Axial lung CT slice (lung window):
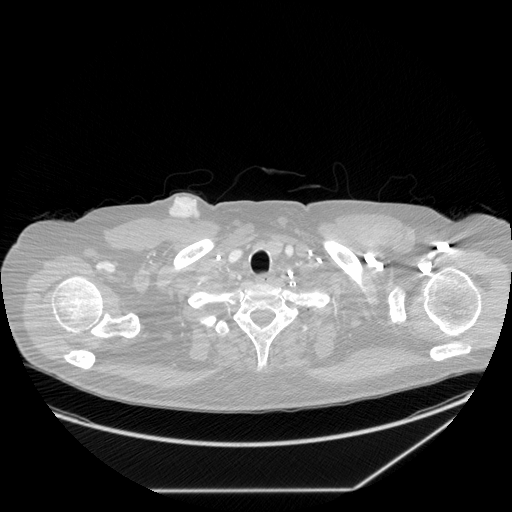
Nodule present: no